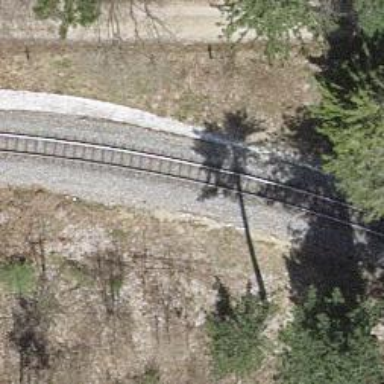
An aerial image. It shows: Narrow-gauge railway track with electrified contact line. The railway has one track.